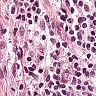
Metastatic tissue present: no